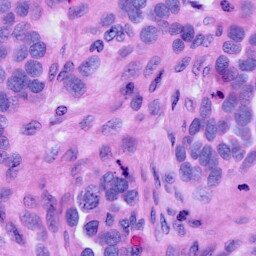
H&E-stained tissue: Ovarian